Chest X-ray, PA view. Patient: 30 years old, sex F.
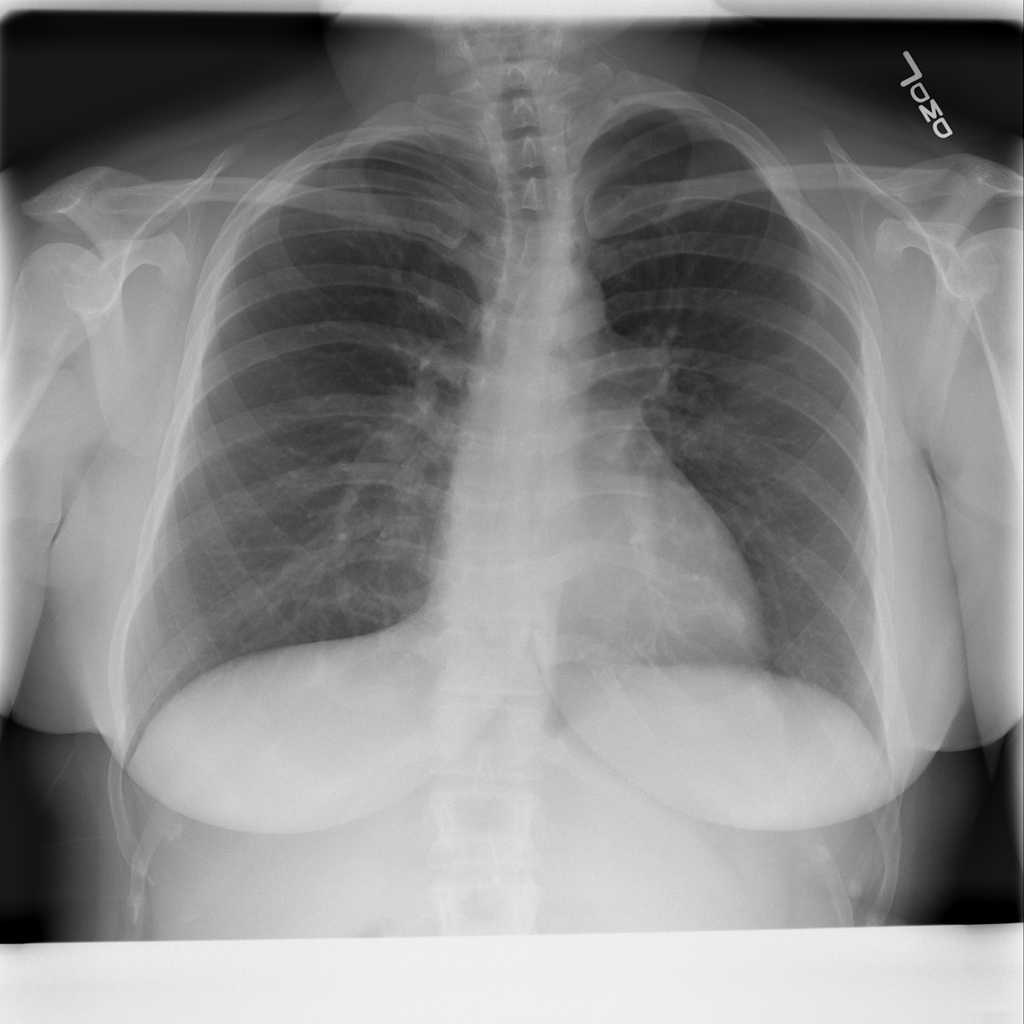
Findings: No Finding